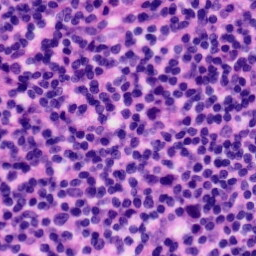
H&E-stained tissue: Tonsil